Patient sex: F
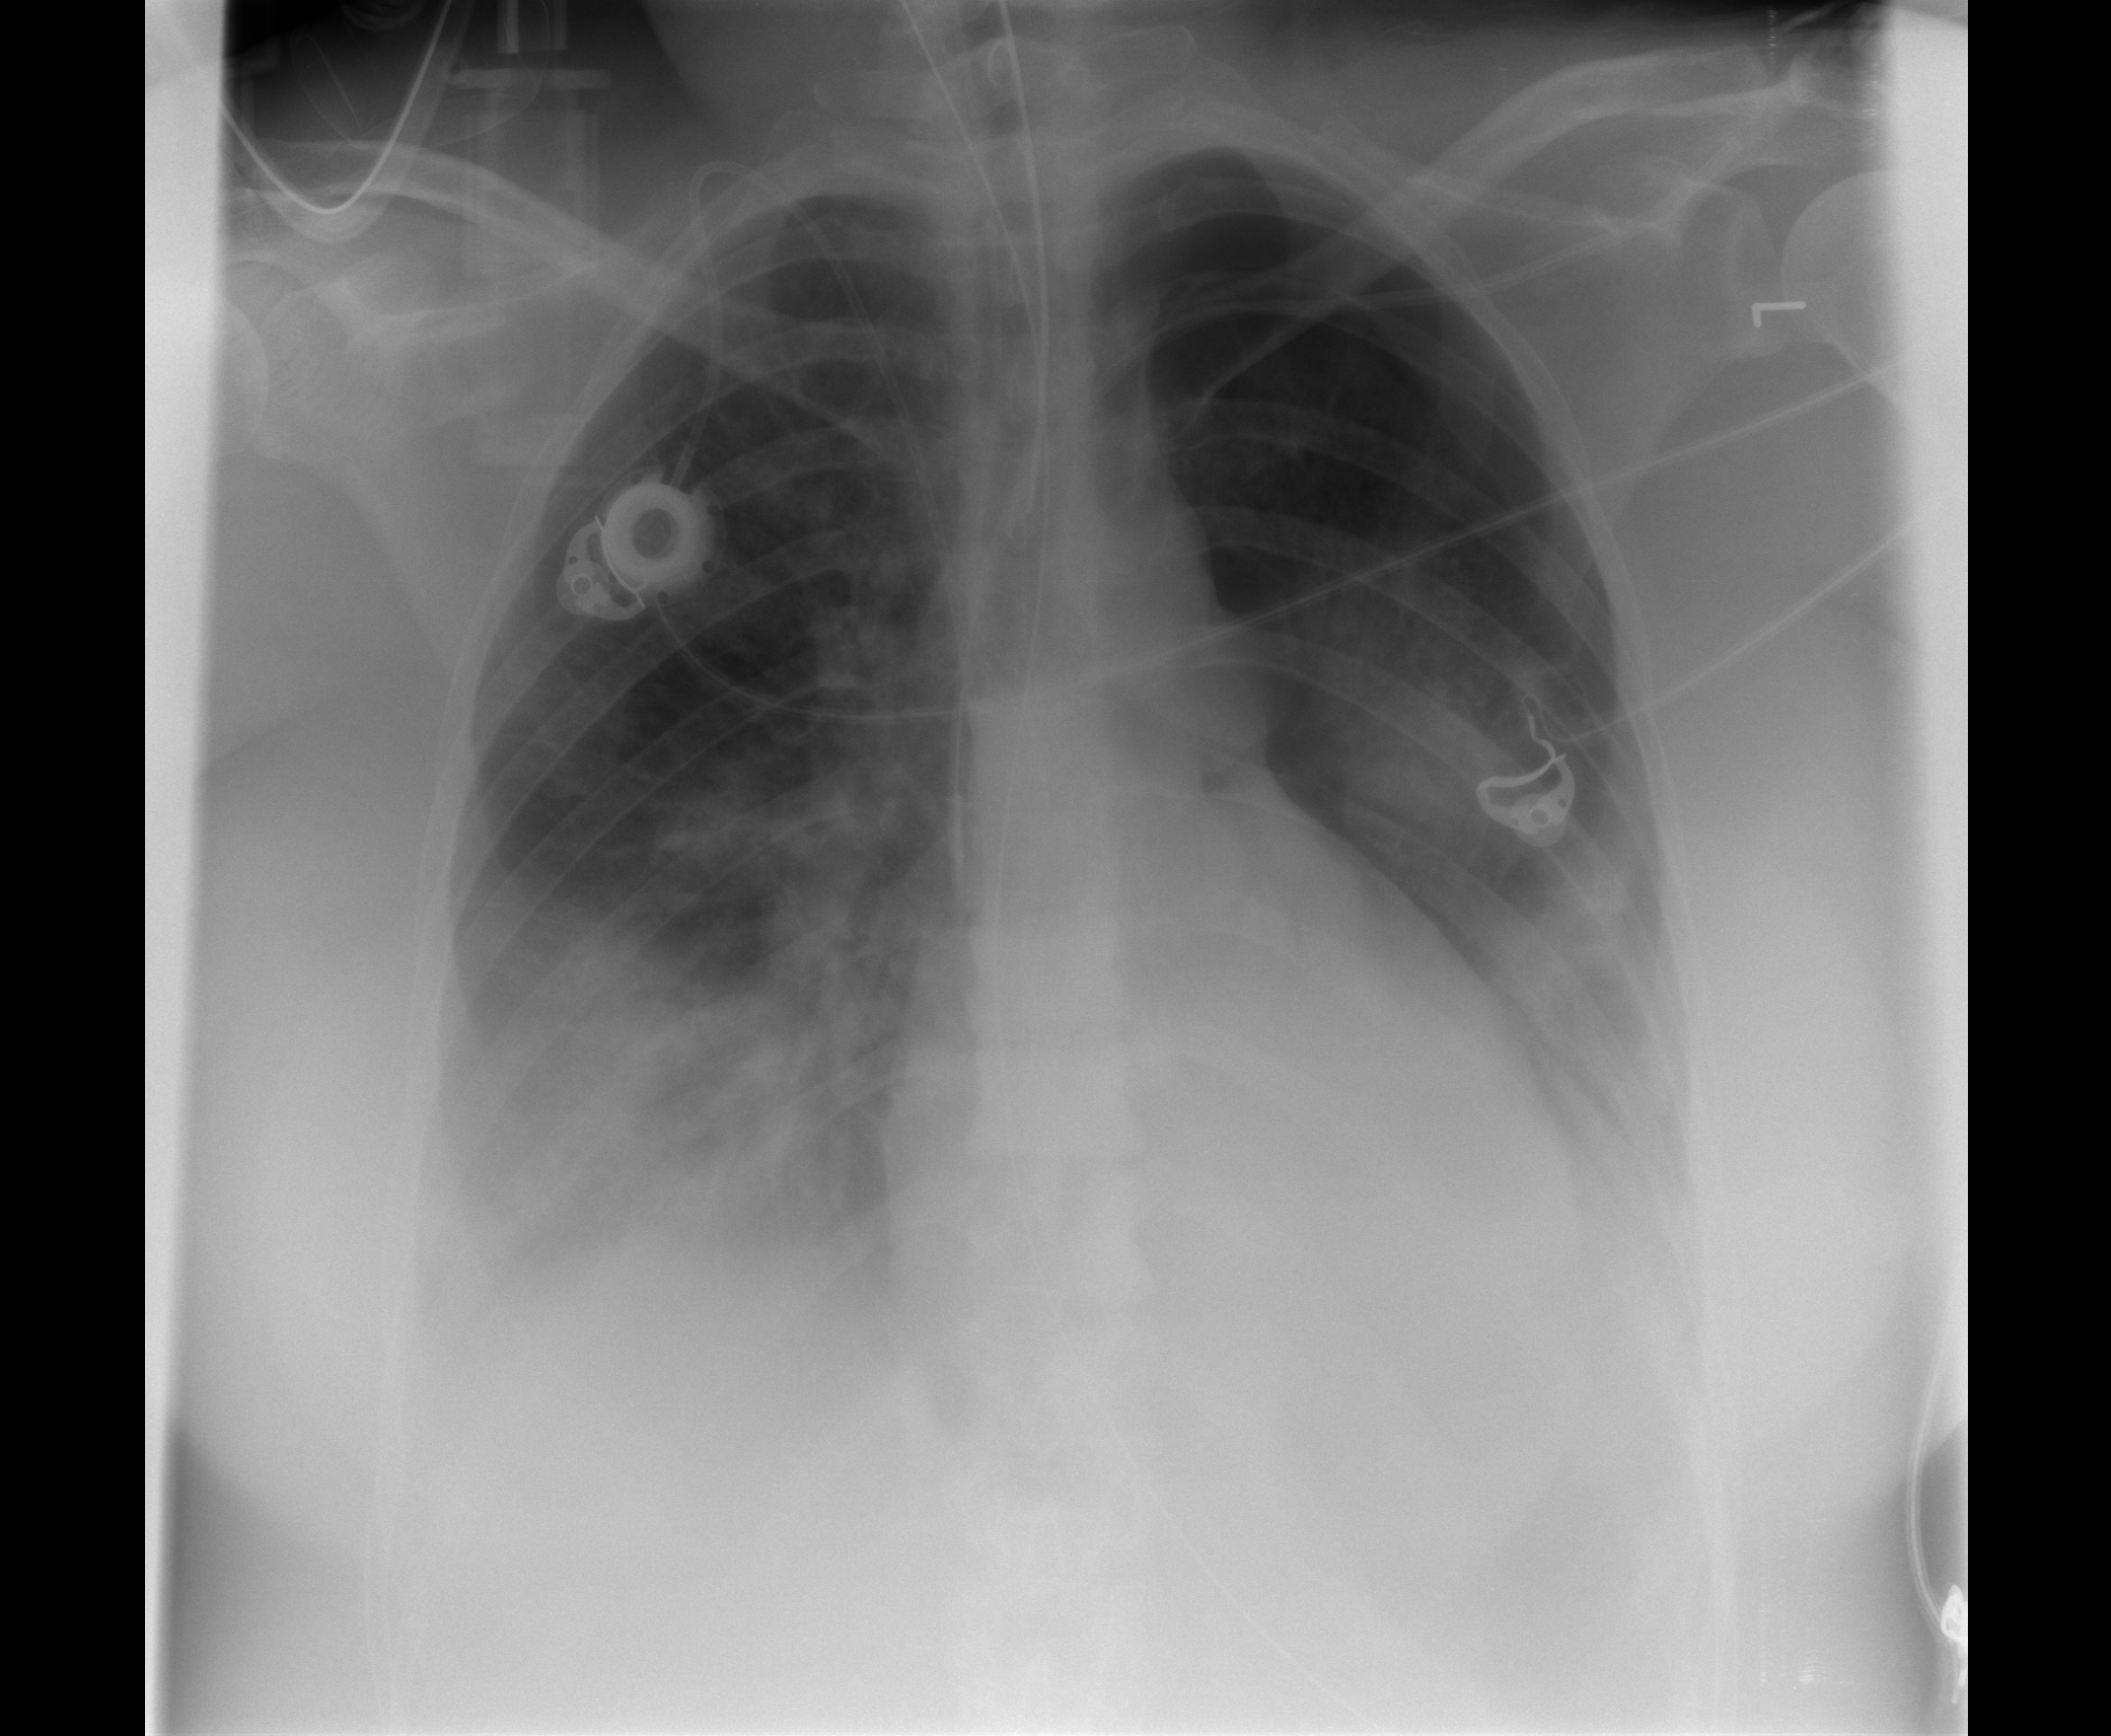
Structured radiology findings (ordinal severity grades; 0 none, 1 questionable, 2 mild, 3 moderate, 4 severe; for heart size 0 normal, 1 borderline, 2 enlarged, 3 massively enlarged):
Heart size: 2
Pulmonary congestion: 2
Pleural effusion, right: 3
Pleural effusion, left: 3
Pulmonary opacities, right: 3
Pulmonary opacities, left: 2
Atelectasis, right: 2
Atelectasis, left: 2